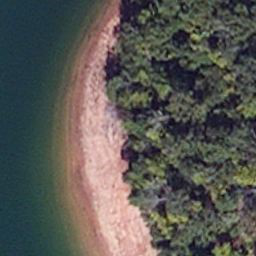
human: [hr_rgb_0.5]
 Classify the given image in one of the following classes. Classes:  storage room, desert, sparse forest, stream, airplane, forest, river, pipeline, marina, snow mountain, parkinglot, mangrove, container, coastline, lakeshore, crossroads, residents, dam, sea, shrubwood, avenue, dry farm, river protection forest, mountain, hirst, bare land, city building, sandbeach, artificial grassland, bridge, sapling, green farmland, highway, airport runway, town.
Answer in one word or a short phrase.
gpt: lakeshore